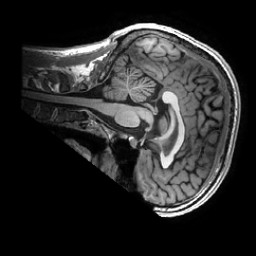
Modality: T1w
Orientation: sagittal
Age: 31
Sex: male
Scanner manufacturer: ge
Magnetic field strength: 3 T
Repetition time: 0.0073 s
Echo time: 0.003 s